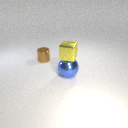
large blue metal sphere to the right of small brown metal cylinder